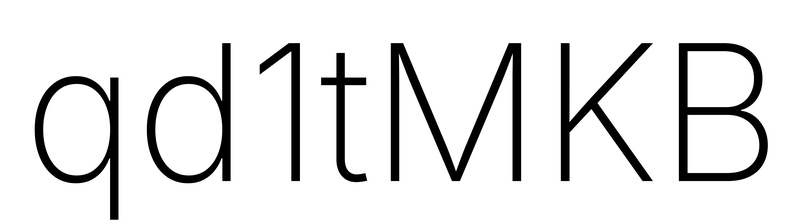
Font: Inter_ExtraLight